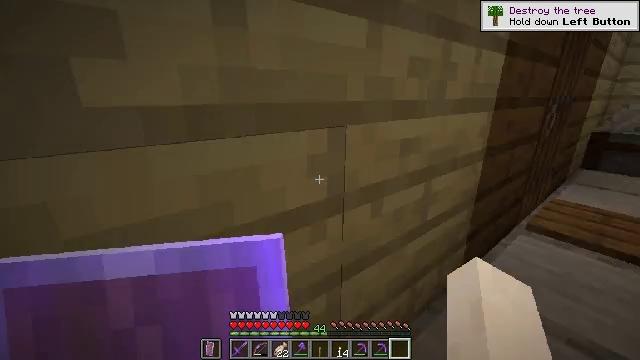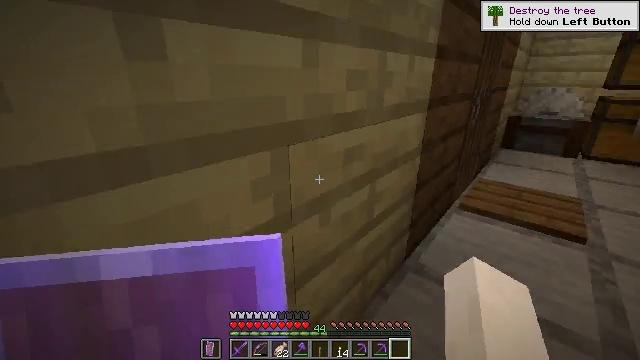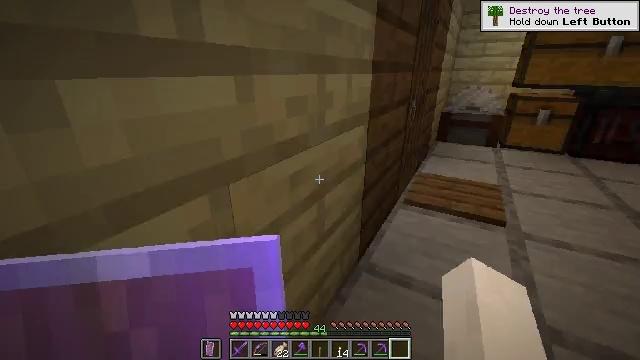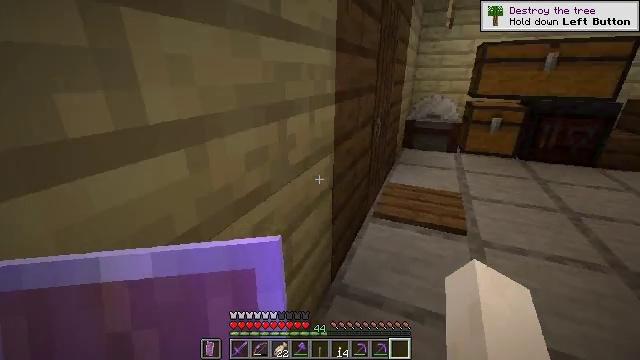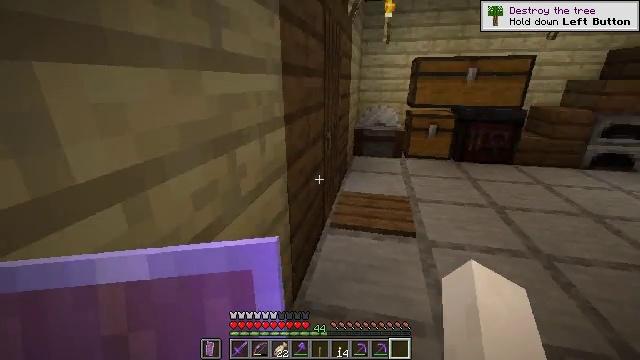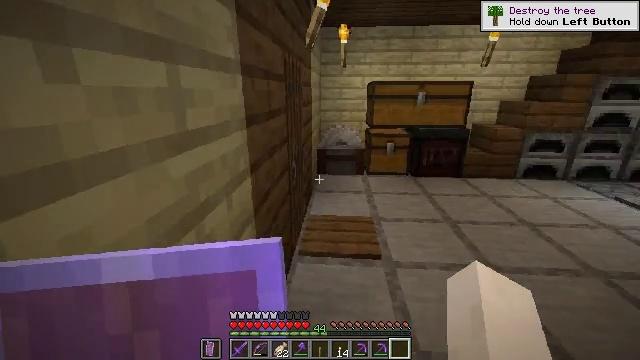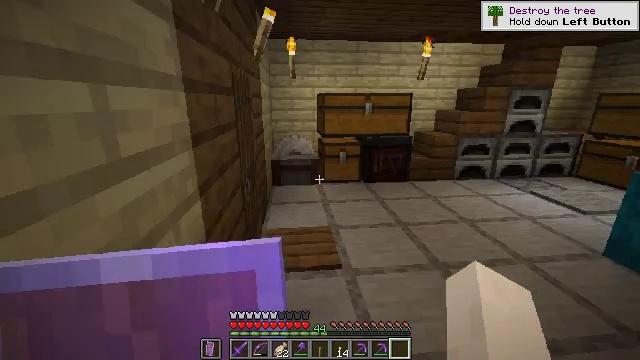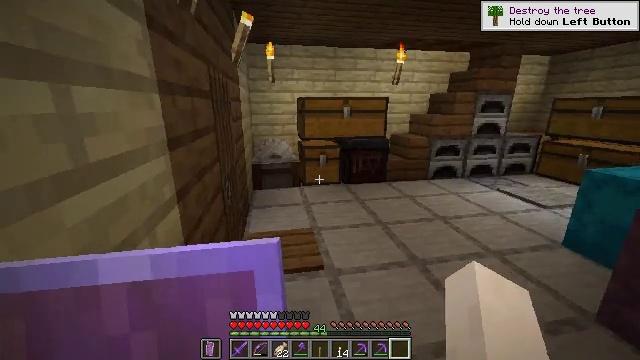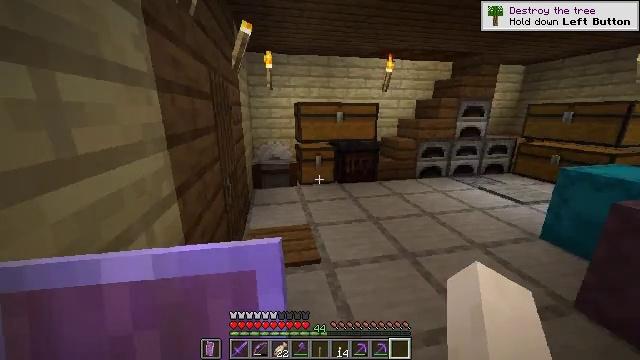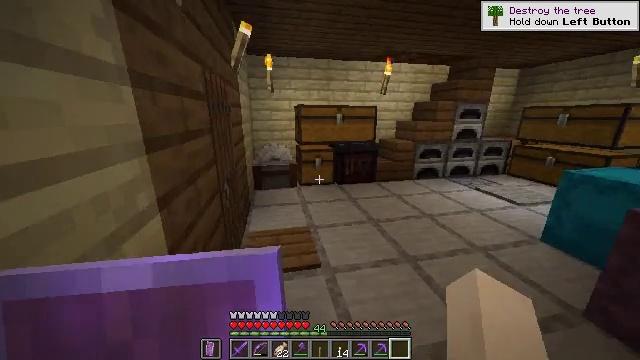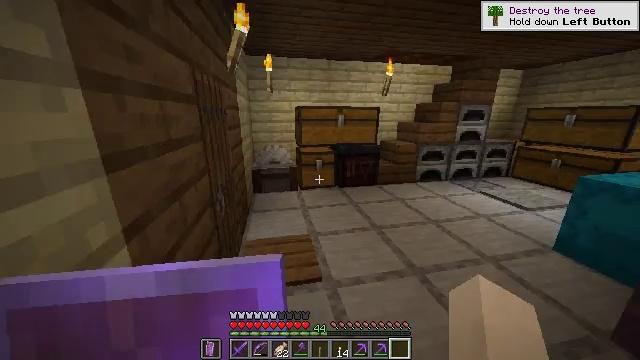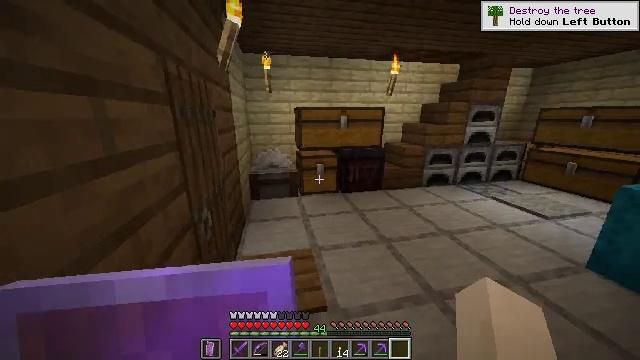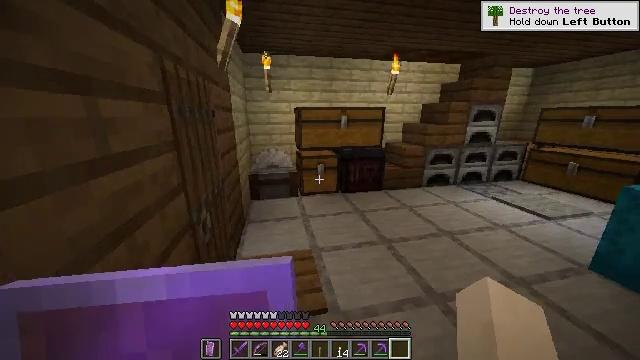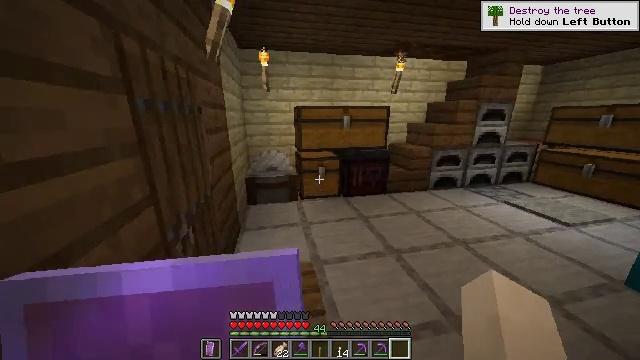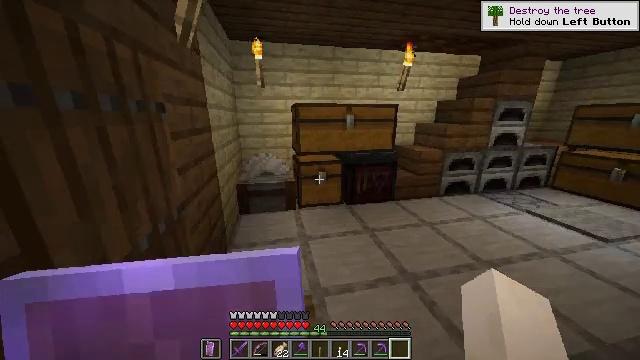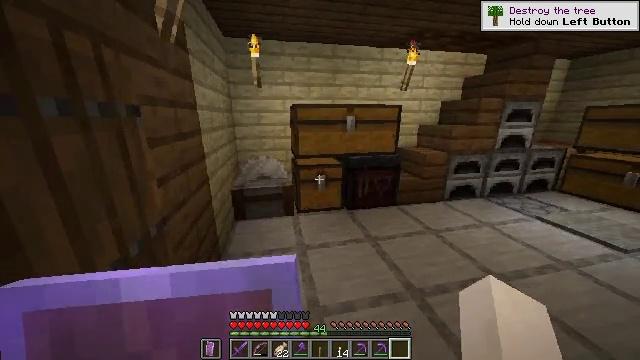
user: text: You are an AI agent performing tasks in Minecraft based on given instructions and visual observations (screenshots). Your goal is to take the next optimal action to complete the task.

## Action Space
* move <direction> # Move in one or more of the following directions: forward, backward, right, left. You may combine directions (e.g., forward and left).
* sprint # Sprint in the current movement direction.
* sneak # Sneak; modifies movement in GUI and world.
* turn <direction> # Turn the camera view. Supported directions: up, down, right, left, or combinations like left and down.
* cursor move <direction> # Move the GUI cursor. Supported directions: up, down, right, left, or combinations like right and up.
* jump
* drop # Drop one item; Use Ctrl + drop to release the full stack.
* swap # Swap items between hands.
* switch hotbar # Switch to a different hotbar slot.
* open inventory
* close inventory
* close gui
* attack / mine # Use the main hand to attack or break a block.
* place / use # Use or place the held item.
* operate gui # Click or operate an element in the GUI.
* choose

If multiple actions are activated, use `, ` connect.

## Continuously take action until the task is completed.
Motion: motion action
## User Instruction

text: Open the crafting table to create a quartz block from nether quartz.
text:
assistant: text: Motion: move forward, sprint, turn right and down
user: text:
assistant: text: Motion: move forward, sprint, turn right and down
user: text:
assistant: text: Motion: move forward, sprint, turn right
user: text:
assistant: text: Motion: move forward, sprint, turn right and up
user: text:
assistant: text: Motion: move forward, sprint, turn right and up
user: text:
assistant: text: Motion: move forward, sprint, turn right and up
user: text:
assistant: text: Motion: move forward, sprint, turn right
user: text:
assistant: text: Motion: move forward, sprint, turn right
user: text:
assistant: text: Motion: move forward, sprint
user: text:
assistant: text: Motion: move forward, sprint
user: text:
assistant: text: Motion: move forward, sprint
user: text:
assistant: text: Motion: move forward, sprint
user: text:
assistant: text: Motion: move forward, sprint
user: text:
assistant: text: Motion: move forward, sprint
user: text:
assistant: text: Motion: move forward, sprint
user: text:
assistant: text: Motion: move forward, sprint
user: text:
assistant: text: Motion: move forward, sprint
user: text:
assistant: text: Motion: move forward, sprint, turn right and up
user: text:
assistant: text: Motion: move forward and move right, sprint, turn right and up
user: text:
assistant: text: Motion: move forward and move right, sprint
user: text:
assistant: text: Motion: move forward and move right, sprint, turn left
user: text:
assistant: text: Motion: move forward and move right, sprint, turn left, use / place
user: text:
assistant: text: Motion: move forward, use / place
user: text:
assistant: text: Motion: use / place
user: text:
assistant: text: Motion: no_op
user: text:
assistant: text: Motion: no_op
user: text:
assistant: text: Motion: no_op
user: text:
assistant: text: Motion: no_op
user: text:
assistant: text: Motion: no_op
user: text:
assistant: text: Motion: no_op